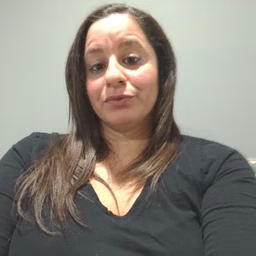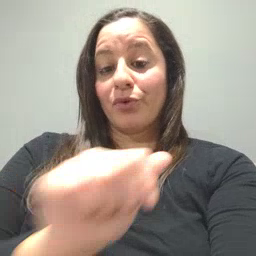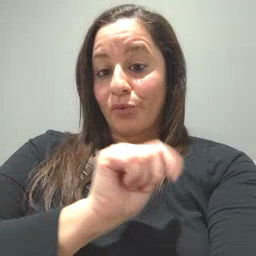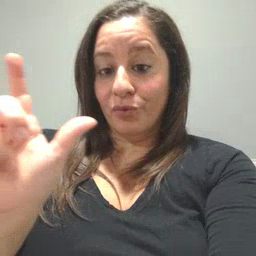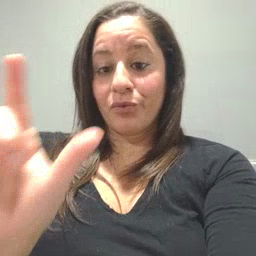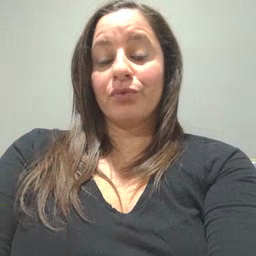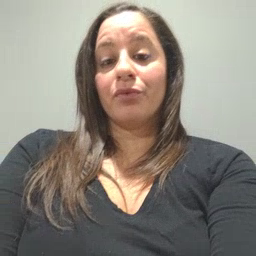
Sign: all